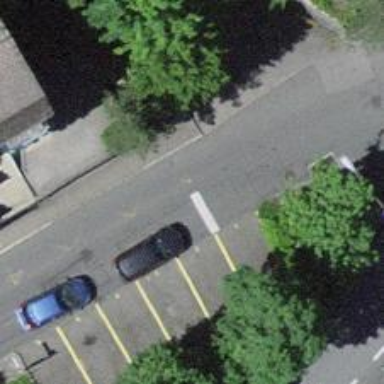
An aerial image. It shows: Road with traffic signals.